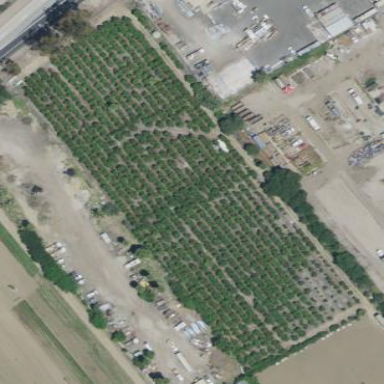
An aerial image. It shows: Orchard.